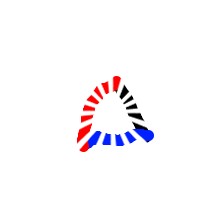
Shape: triangle